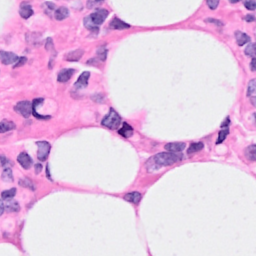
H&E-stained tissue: Breast